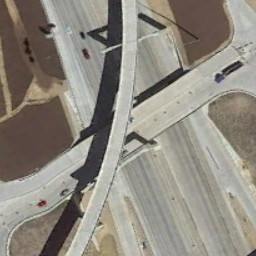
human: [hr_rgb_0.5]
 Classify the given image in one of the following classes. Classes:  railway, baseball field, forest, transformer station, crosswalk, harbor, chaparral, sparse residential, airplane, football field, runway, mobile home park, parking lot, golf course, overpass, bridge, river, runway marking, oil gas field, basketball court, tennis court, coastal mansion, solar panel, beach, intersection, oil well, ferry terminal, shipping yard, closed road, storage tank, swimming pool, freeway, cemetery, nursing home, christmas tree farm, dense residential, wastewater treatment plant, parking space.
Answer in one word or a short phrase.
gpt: overpass